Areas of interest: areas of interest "Cheng Ji Art Museum"
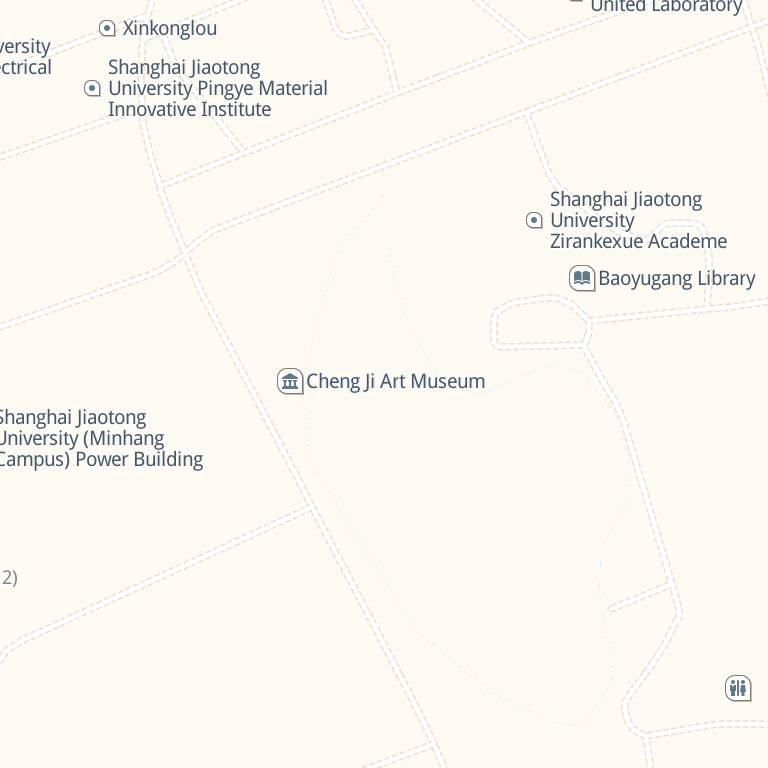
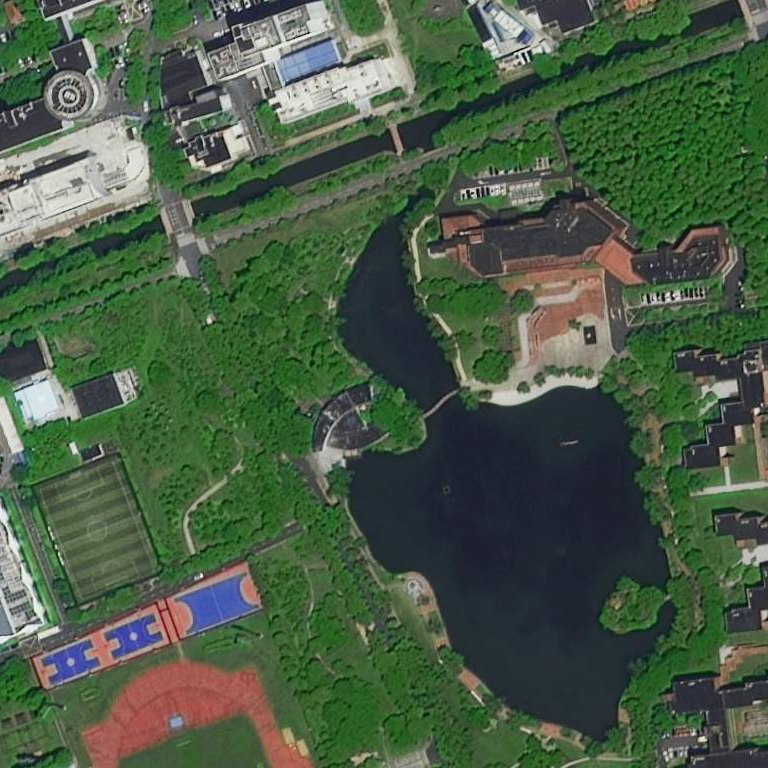